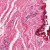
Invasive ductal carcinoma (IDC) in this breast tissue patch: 0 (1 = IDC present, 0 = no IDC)